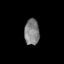
Tissue: skin
Cell type: Others
Senescence score: 0.6756
Nuclear area (px): 376
Mean DAPI intensity: 129.835